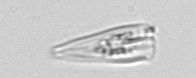
Label: Licmophora